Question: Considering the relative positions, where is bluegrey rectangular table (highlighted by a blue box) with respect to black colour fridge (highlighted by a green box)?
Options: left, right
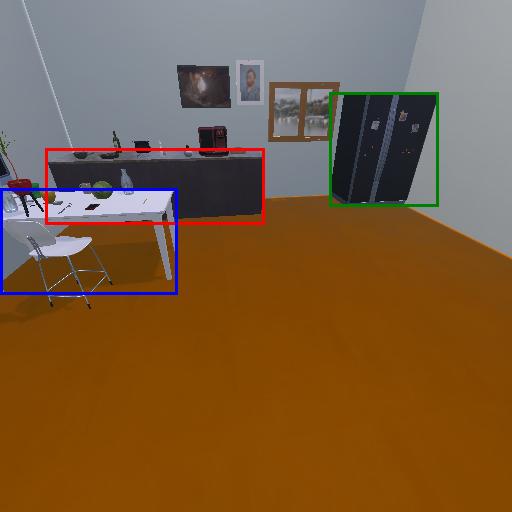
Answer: left